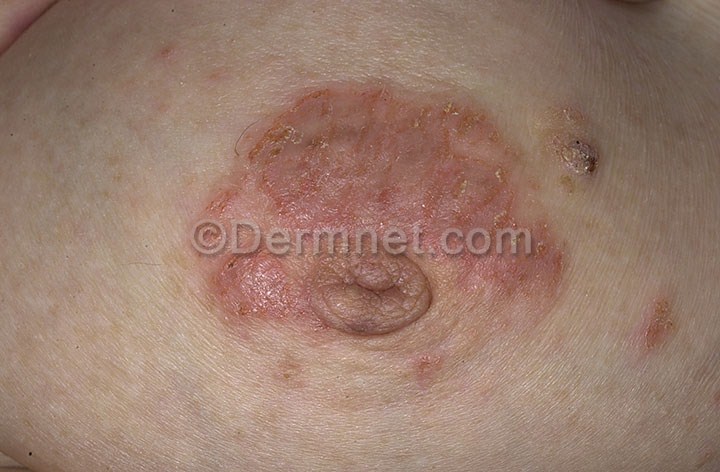
Disease: Eczema Photos